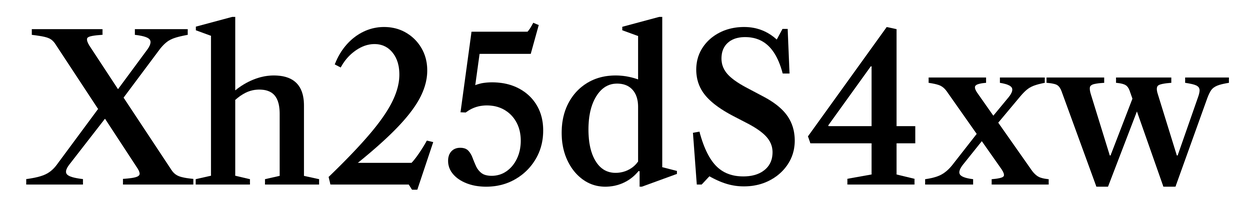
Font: LibreCaslonText_Medium